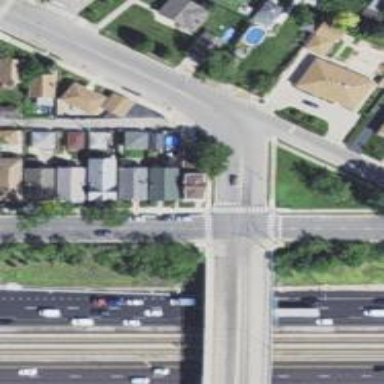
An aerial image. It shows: Uncontrolled crossing on footway with marked lines.